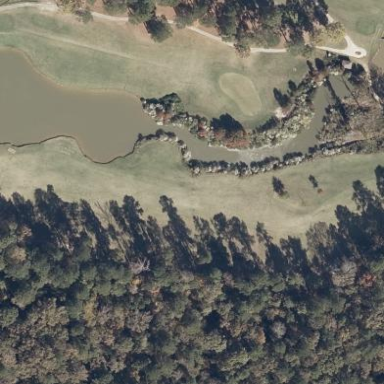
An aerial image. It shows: Golf fairway surrounded by grass.